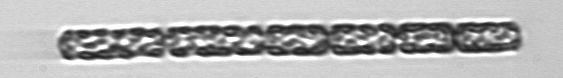
Label: Dactyliosolen_fragilissimus